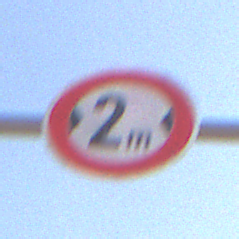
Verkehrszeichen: TatsaechlicheBreite2
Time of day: Midday
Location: Outdoor (Nature)
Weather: PartlyCloudy
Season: NotSpecified
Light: Natural